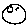
Label: moon